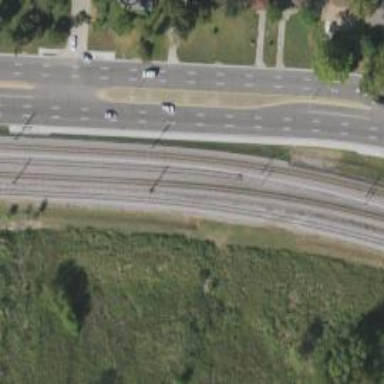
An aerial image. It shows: Light rail railway system with contact lines for electrification.